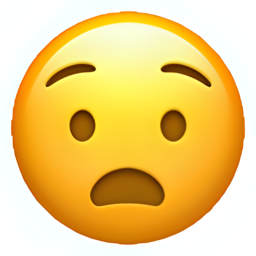
Name: anguished face
Emoji: 😧
Group: Smileys & Emotion
Sub-group: face-concerned